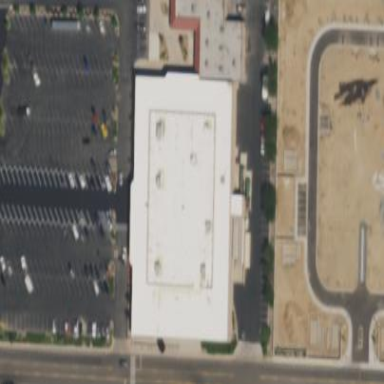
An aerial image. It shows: Retail building housing department store.